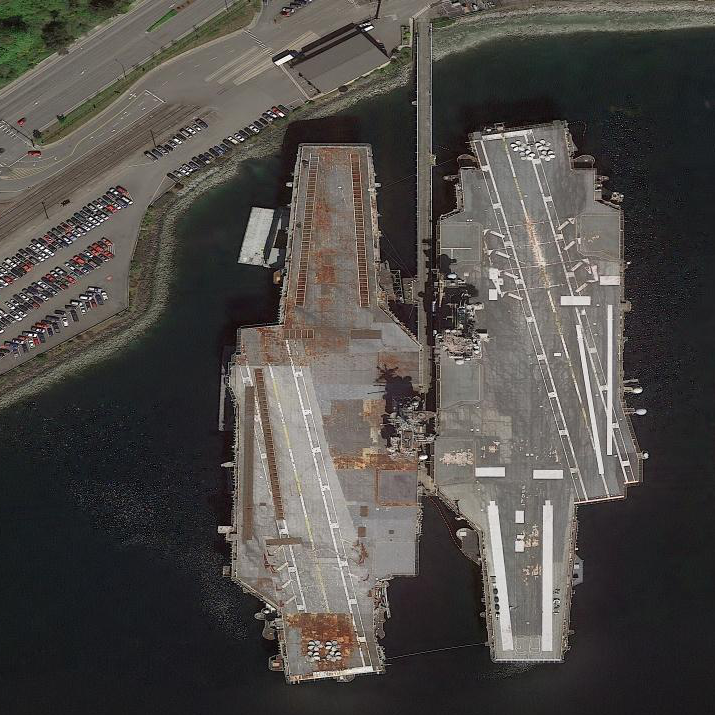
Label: aircraft_carrier